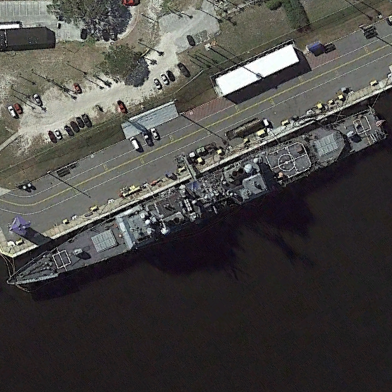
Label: cruiser